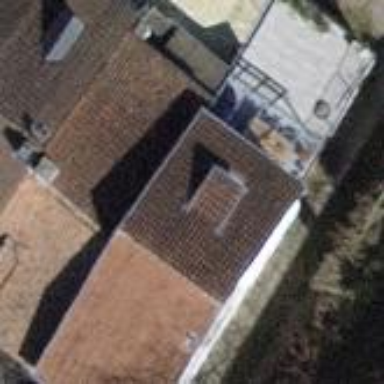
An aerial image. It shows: Building with tiled roof.